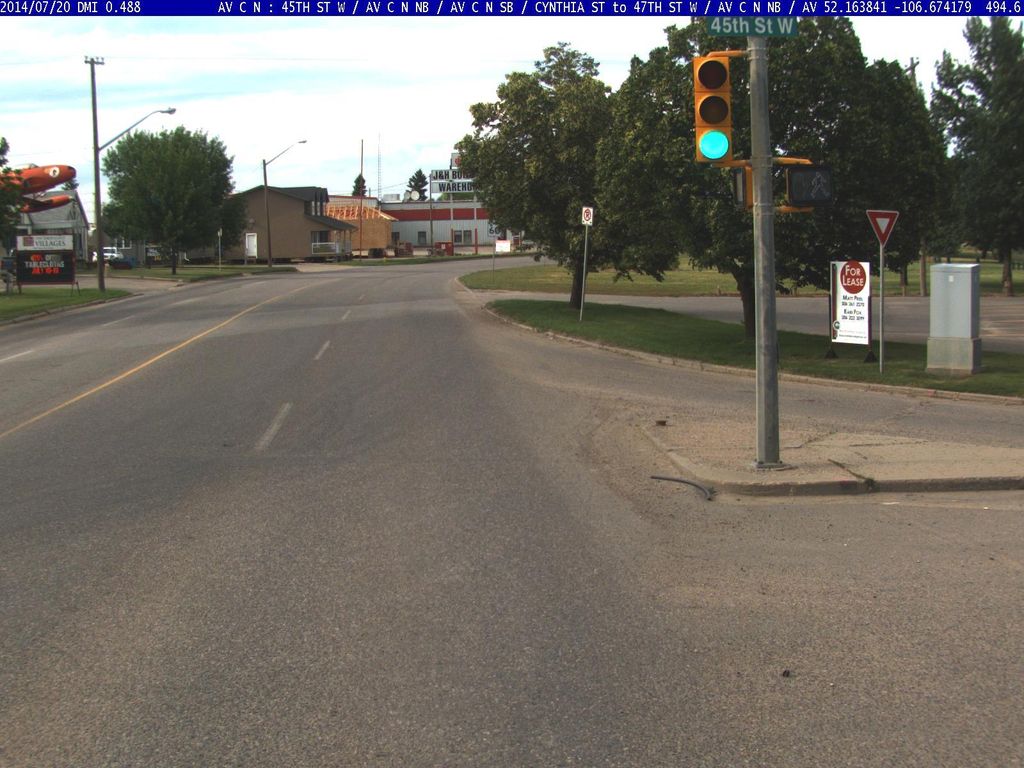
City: saskatoon